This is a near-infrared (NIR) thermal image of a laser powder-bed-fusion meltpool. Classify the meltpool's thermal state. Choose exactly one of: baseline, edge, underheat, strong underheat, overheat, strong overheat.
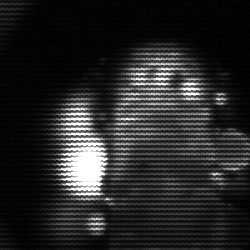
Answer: strong underheat